Question: I have the following menu, I don't want the submenu items to exceed the application window, I want them to show on the right of the menuitem pressed, not to the left. Any suggestions?
'''
<Menu DockPanel.Dock="Top" x:Name="MainMenu" Height="25">
<Menu.Background>
<LinearGradientBrush EndPoint="0.5,1" StartPoint="0.5,0">
<GradientStop Color="Black" Offset="0"/>
<GradientStop Color="#FF4C5568" Offset="1"/>
</LinearGradientBrush>
</Menu.Background>
<MenuItem Header="Medio" Foreground="White" HorizontalContentAlignment="Right" HorizontalAlignment="Right">
<MenuItem Header="Abrir archivo" VerticalAlignment="Top" HorizontalContentAlignment="Right" HorizontalAlignment="Left" x:Name="OpenVideoFile" Foreground="Black"/>
<MenuItem Header="Abrir disco" VerticalAlignment="Top" HorizontalContentAlignment="Right" HorizontalAlignment="Left" x:Name="OpenVideoDisc" Foreground="Black"/>
</MenuItem>
<MenuItem Header="Reproducci?n" SubmenuOpened="MenuItem_SubmenuOpened" IsEnabled="{Binding IsReady}" Foreground="White" HorizontalAlignment="Right">
<MenuItem Header="T?tulo" Foreground="Black" x:Name="TitleList" IsEnabled="{Binding IsDisc}" ItemsSource="{Binding TitleList}" ItemTemplate="{DynamicResource trackMenuItemTemplate}"/>
<MenuItem Header="Cap?tulo" Foreground="Black" x:Name="ChapterList" IsEnabled="{Binding IsDisc}" ItemsSource="{Binding ChapterList}" ItemTemplate="{DynamicResource trackMenuItemTemplate}"/>
<MenuItem Header="Subt?tulo" Foreground="Black" x:Name="SubtitleList" IsEnabled="{Binding IsDisc}" ItemsSource="{Binding SubtitlesList}" ItemTemplate="{DynamicResource trackMenuItemTemplate}"/>
<MenuItem Header="Pista V?deo" Foreground="Black" x:Name="VideoTrack" IsEnabled="{Binding IsDisc}" ItemsSource="{Binding VideoTracks}" ItemTemplate="{DynamicResource trackMenuItemTemplate}"/>
<MenuItem Header="Pista Audio" Foreground="Black" x:Name="AudioTrack" IsEnabled="{Binding IsDisc}" ItemsSource="{Binding AudioTracks}" ItemTemplate="{DynamicResource trackMenuItemTemplate}"/>
</MenuItem>
<MenuItem Style="{StaticResource MenuitemStyle}" Width="452" Height="27" >
<MenuItem.Header>
<Grid Visibility="Visible" MouseLeftButtonDown="WindowMouseLeftButtonDown" Background="Transparent"/>
</MenuItem.Header>
</MenuItem>
<MenuItem Width="50" Height="22" Style="{StaticResource MenuitemStyle}" RenderTransformOrigin="1.17,0.409">
<MenuItem.Header>
<Button Width="50" BorderThickness="0" x:Name="Close" HorizontalAlignment="Right" VerticalAlignment="Bottom" Style="{StaticResource CloseStyle}" Height="22" Click="Close_Click" Margin="0,0,-26,0"/>
</MenuItem.Header>
</MenuItem>
</Menu>
'''
here you can see the image:

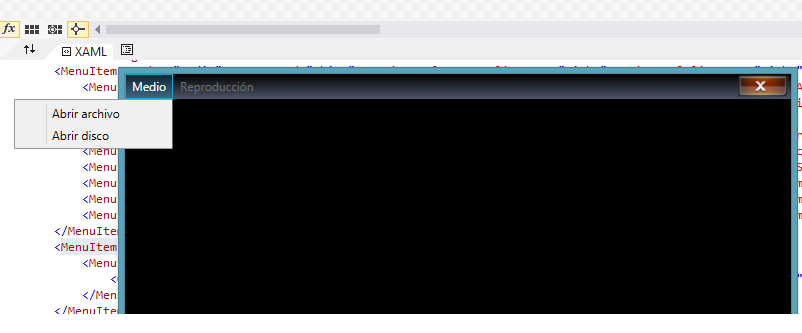
Answer: I figure out what is causing this issue. It is happening due to new feature from Microsoft in Windows 8.1. There are settings in Control panel -> Tablet PC settings. Depends if you right or left handed, you could control where menu will be shown.